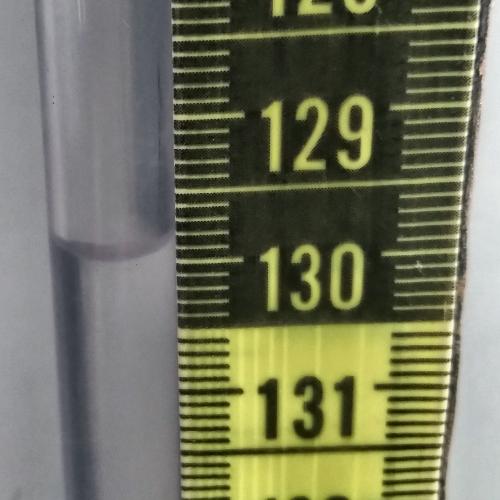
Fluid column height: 129.9 cm